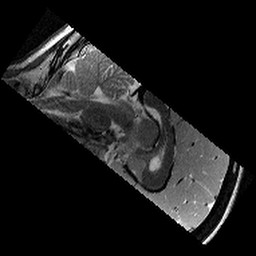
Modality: T2w
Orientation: sagittal
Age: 9
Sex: female
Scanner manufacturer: siemens
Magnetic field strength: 3 T
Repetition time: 9.23 s
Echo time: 0.067 s